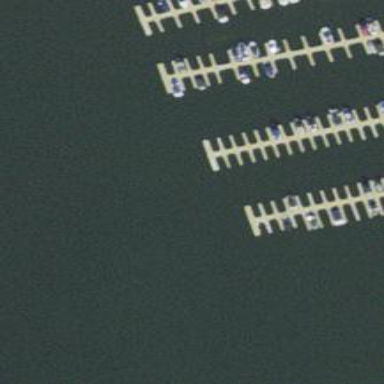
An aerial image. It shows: Man-made pier.